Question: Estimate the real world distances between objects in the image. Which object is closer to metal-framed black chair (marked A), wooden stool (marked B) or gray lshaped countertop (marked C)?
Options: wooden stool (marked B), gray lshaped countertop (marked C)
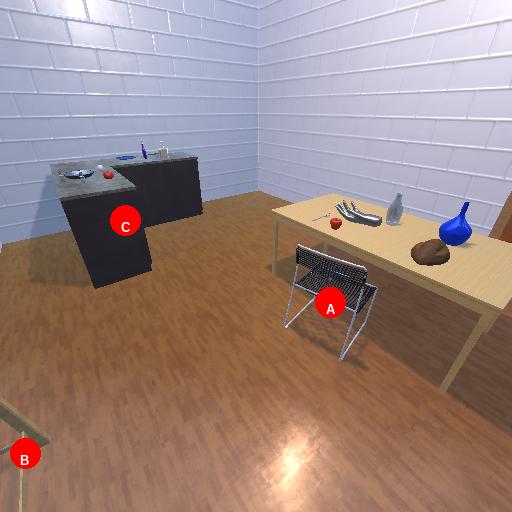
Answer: wooden stool (marked B)